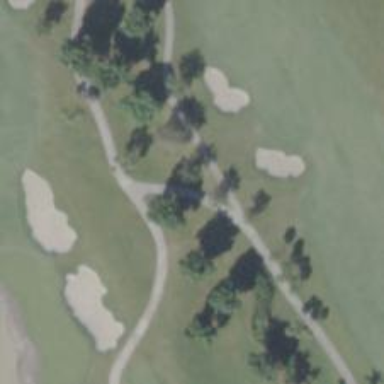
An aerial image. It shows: Path for golf carts.